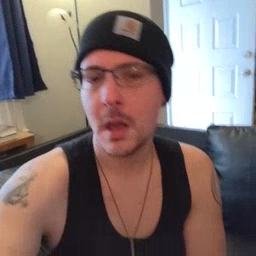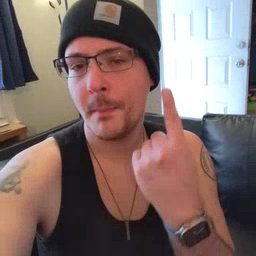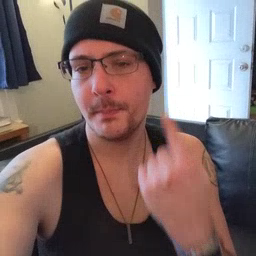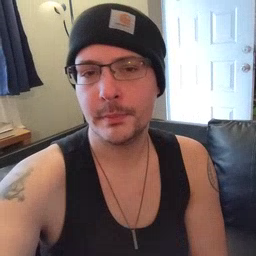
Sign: up